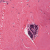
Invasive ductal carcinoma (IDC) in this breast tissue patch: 0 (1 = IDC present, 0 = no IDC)